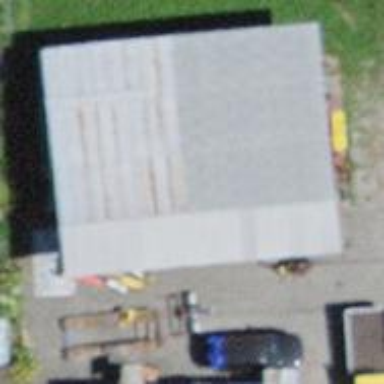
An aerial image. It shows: View of roof of building.